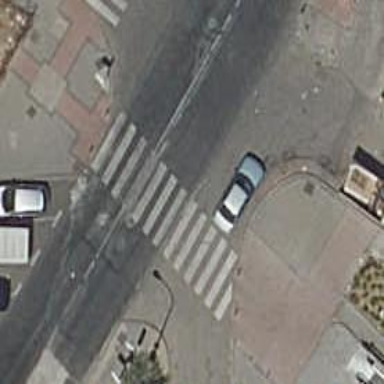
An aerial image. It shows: Uncontrolled crossing on the road.